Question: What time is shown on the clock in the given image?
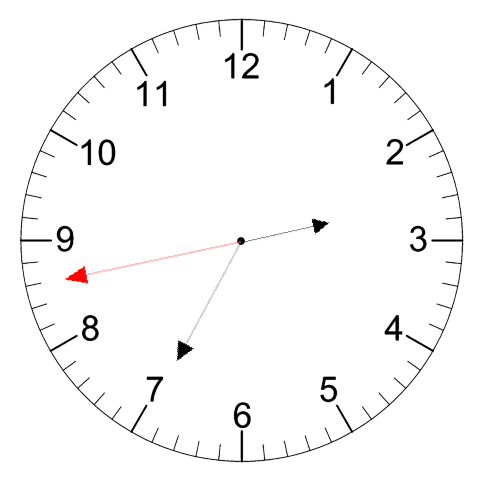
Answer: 02:34:43